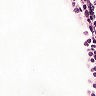
Metastatic tissue present: no